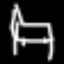
Label: bed